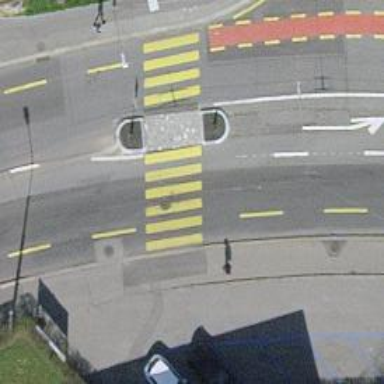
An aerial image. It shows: Marked crossing with zebra crossing island.